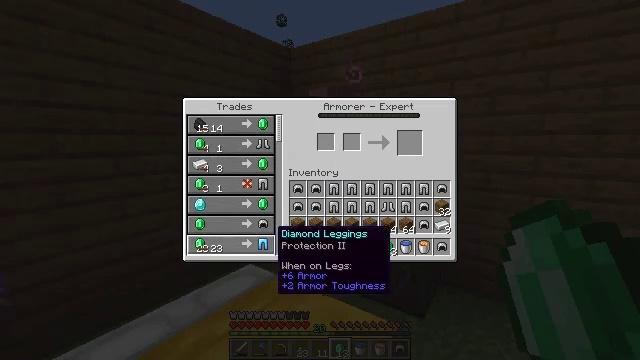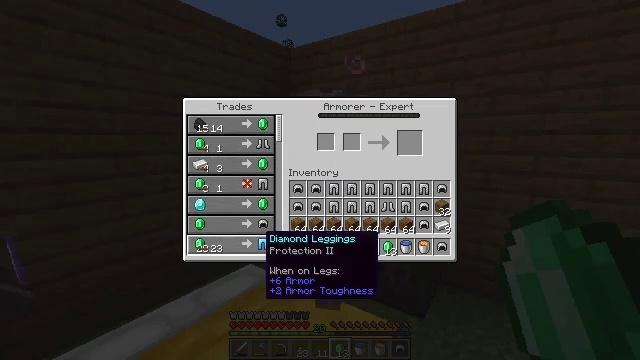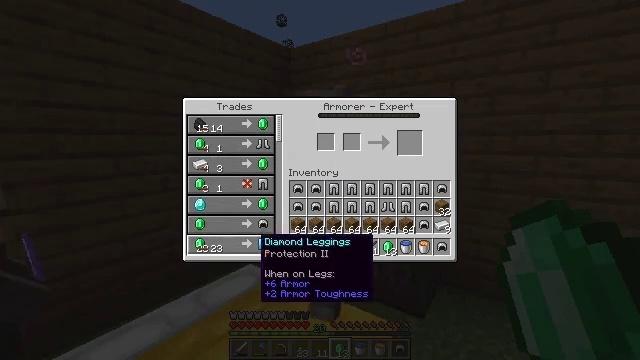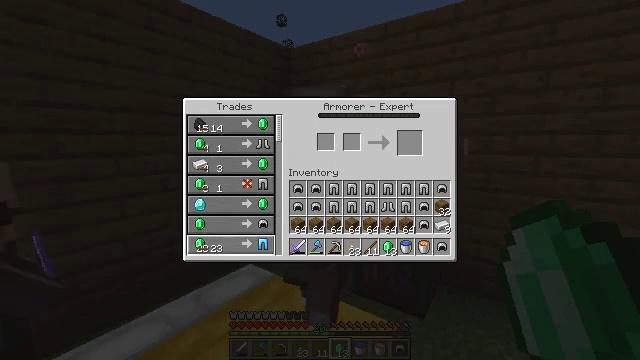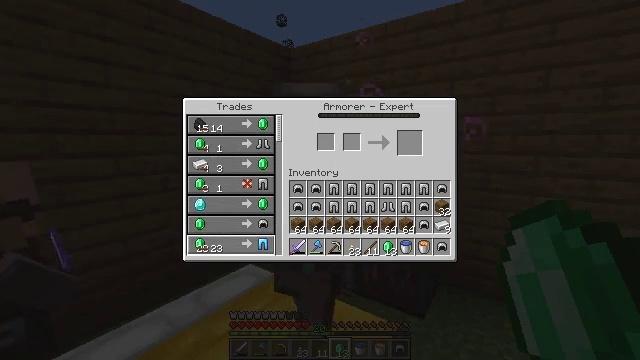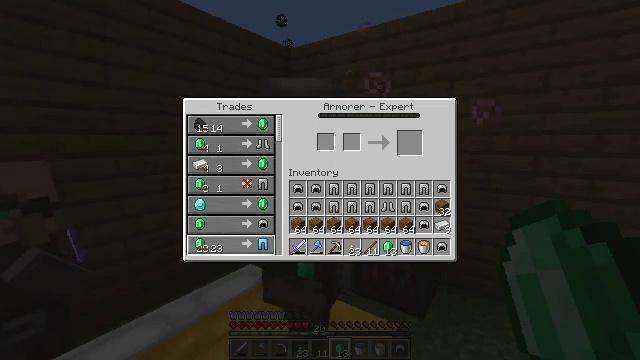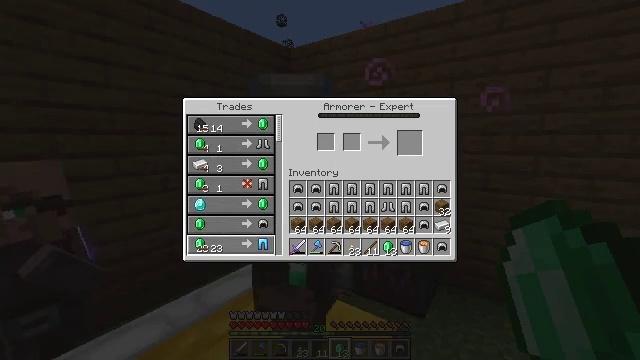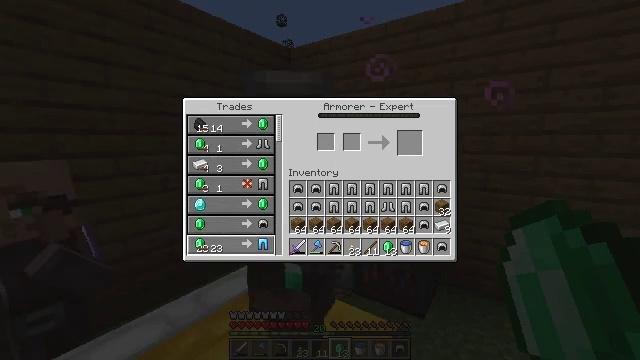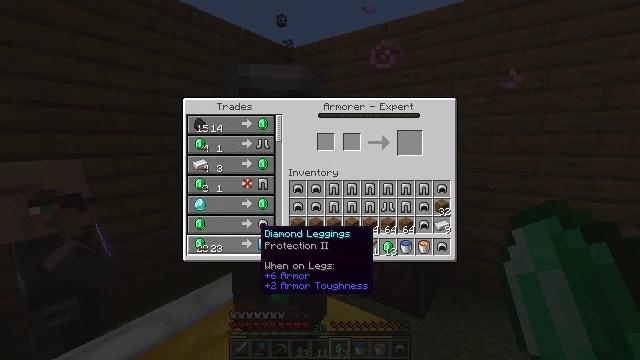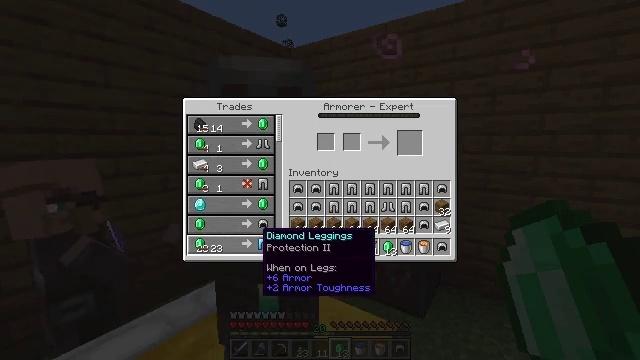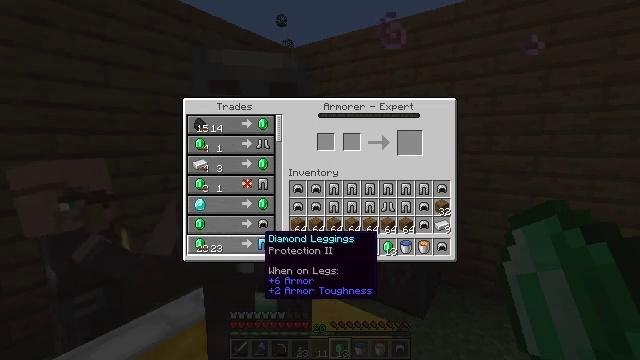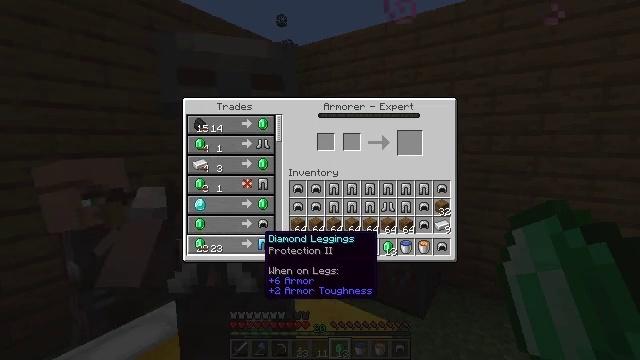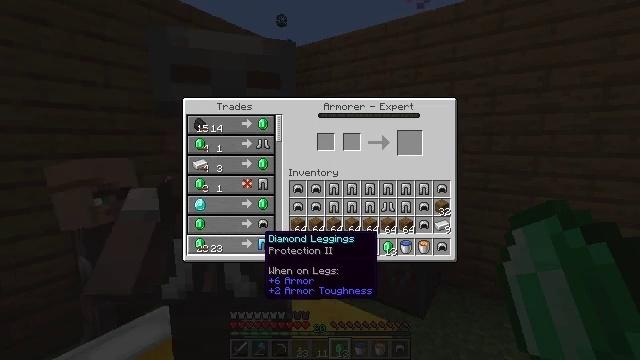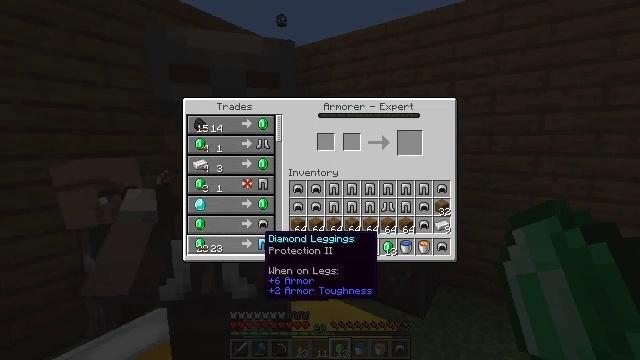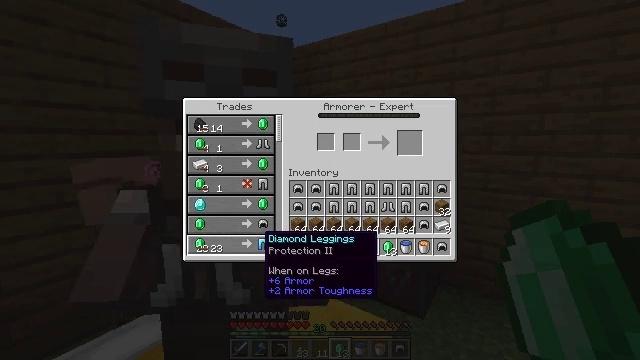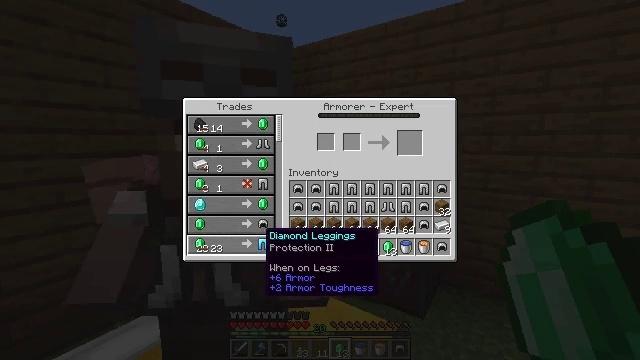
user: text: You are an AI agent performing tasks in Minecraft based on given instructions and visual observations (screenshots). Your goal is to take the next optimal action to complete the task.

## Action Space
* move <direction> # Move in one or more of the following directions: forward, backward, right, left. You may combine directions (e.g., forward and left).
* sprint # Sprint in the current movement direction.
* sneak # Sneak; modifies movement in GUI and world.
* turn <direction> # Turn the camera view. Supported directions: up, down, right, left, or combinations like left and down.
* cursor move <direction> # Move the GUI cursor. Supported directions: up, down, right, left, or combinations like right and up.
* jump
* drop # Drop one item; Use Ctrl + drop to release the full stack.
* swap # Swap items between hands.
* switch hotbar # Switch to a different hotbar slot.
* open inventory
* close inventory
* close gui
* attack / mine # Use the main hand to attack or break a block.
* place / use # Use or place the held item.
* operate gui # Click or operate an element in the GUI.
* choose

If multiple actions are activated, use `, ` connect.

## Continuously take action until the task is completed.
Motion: motion action
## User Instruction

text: Drop a chainmail helmet.
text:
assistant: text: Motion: cursor move left
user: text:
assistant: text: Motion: no_op
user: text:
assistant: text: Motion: no_op
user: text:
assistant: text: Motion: no_op
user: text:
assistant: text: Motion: no_op
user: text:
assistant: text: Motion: no_op
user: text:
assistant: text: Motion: no_op
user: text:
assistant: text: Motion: no_op
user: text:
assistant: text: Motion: no_op
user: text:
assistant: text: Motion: no_op
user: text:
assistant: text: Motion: no_op
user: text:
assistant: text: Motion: no_op
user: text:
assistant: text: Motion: no_op
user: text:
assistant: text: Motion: no_op
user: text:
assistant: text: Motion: no_op
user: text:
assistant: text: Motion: no_op
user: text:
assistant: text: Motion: no_op
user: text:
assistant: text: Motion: no_op
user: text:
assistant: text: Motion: no_op
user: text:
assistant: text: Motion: no_op
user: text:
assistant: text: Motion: no_op
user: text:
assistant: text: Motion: no_op
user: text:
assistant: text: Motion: no_op
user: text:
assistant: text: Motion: no_op
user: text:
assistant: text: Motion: no_op
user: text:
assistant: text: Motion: no_op
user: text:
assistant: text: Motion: no_op
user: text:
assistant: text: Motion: no_op
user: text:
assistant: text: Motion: no_op
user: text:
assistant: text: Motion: no_op